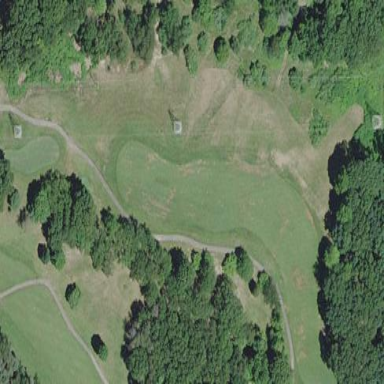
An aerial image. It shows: Grassy area designated as golf fairway.